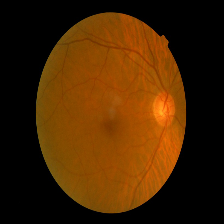
Diabetic retinopathy grade: Mild